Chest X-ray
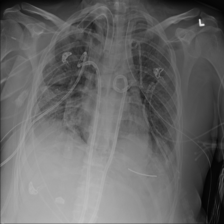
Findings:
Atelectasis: negative
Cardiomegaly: negative
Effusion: negative
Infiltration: negative
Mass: negative
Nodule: negative
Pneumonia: negative
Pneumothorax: positive
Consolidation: negative
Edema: negative
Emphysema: negative
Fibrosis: negative
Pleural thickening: negative
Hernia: negative